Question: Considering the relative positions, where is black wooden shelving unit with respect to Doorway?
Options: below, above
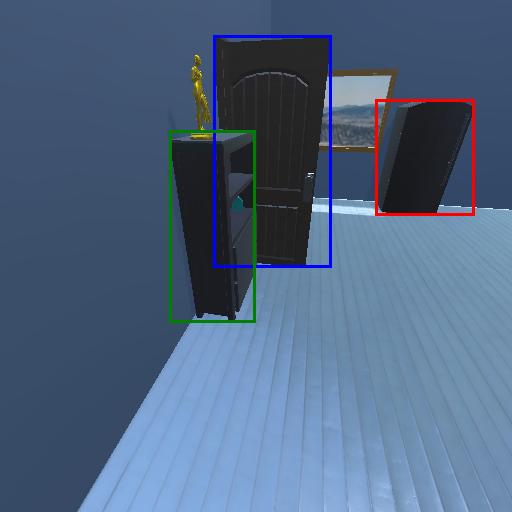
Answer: below